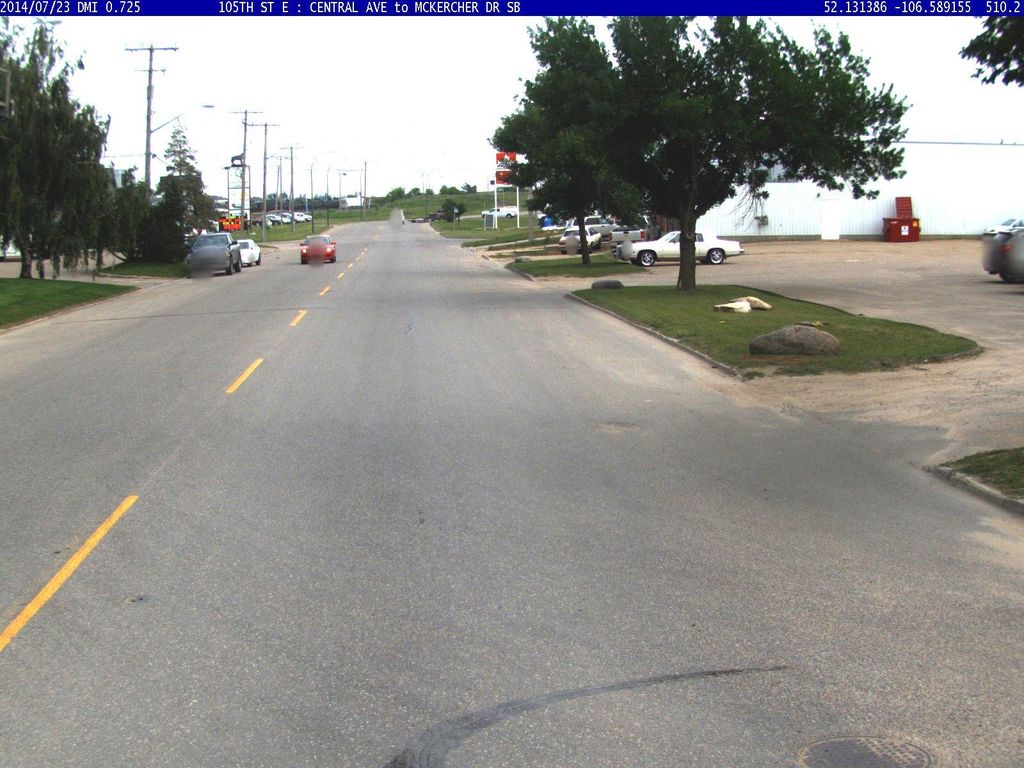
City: saskatoon